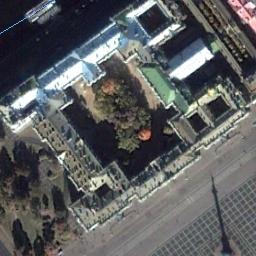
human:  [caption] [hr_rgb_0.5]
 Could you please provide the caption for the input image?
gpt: The palace is on the open place next to some trees .

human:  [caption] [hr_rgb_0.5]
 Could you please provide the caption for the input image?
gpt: The palace has a courtyard and some palaces of different colors .

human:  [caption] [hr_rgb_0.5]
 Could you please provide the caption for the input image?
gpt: There are neat trees in front of the palace .

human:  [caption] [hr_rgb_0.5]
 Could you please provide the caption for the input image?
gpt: There are some trees near the palace .

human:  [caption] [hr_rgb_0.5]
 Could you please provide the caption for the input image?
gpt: There are some trees beside the white palace .